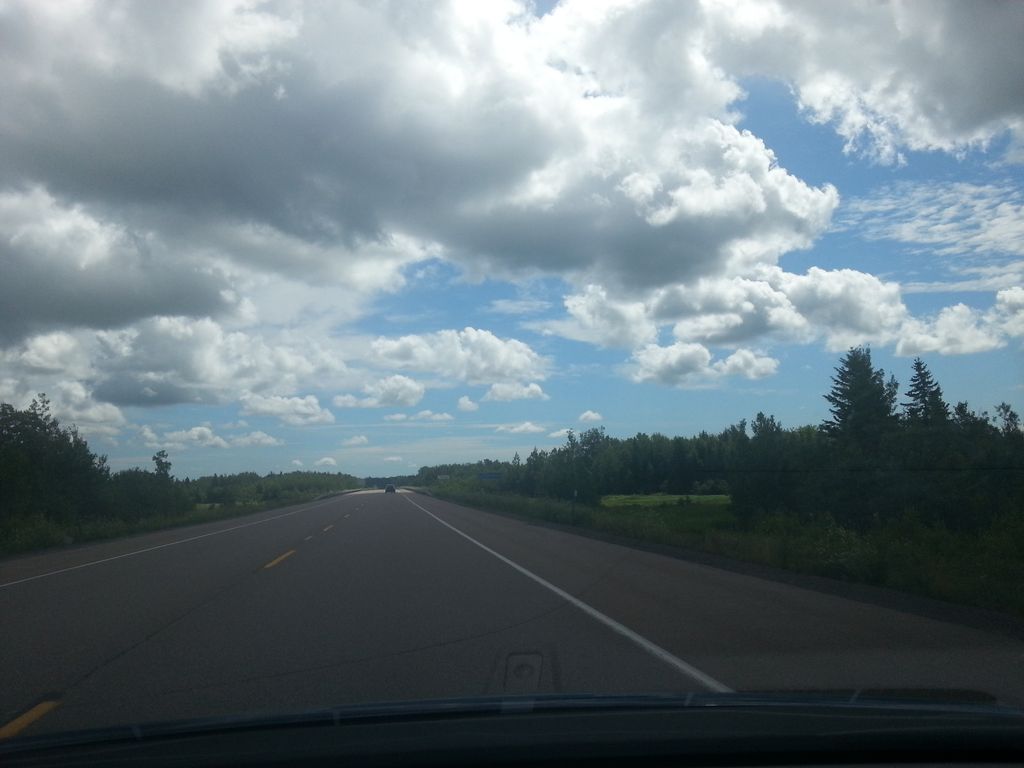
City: charlottetown